Current action and preconditions to check: trajectory_clear

Your task: For each precondition in the list above, predict whether it will hold at this action.

Consider the current scene as observed from the mobile robot's camera, and analyze the predicted future states of all dynamic agents (e.g., people, animals, vehicles, or any moving entities) within the NEXT SECOND.

IMPORTANT: Only answer "very likely" if you are absolutely certain—based on strong, clear evidence—that a dynamic agent will violate the precondition in the predicted future state. Do NOT answer "very likely" for unlikely, ambiguous, or low-probability risks.

Ask yourself for each precondition: Is there a high probability, with clear and convincing evidence, that the predicted future states of any dynamic agent will interfere with the predicted future state of the currently executing action within the NEXT SECOND, causing that precondition to fail?

Assess the risk level based on these predictions. Use "likely" or "very likely" if motions create a clear risk of interference.

Use "neutral" or "improbable" if agents are nearby but their predicted paths are clearly diverging or non-conflicting.

Failure Risk Categories: "very improbable", "improbable", "neutral", "likely", "very likely"

Answer Format: Output ONLY the probability_of_failure value from these categories: "very improbable", "improbable", "neutral", "likely", "very likely"

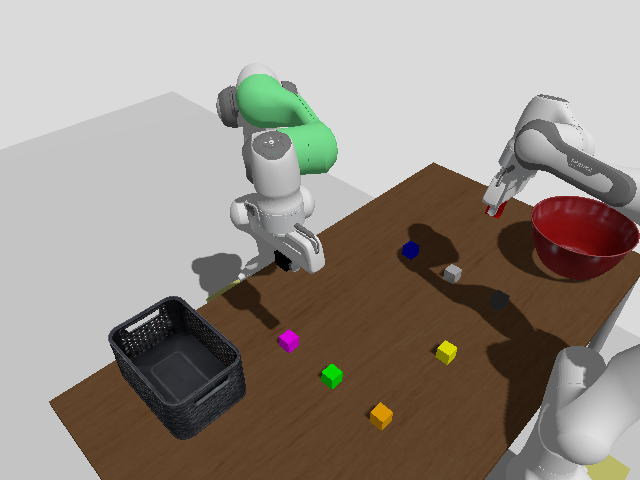

Answer: very improbable